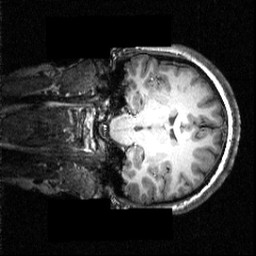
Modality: T1w
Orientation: coronal
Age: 20
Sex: female
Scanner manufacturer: siemens
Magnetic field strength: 3.951 T
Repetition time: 1.5 s
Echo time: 0.00335 s